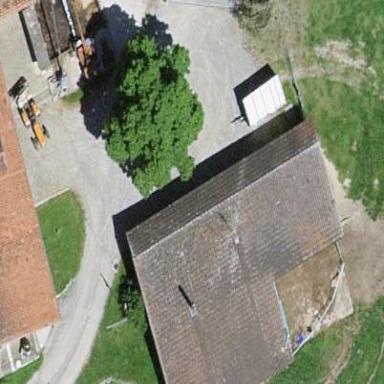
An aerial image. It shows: Barn.